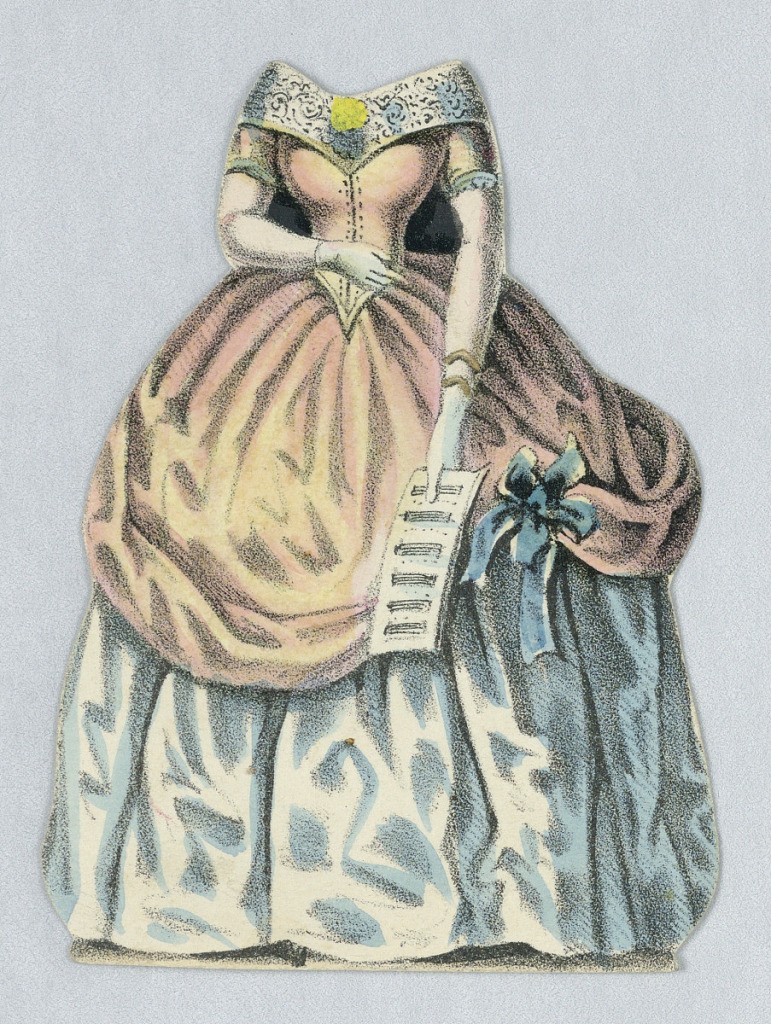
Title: Jenny Lind Paper Doll Costume, Singer in Concert-Toilette
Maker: Jenny Lind, Swedish, 1820–1887
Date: ca. 1850
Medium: Lthograph on white wove paper
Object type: Print
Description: Paper doll costume for the figure of Jenny Lind representing the singer in Concert-Toilette (in costume to perform an aria in a private salon).
Designed to be placed over the doll.